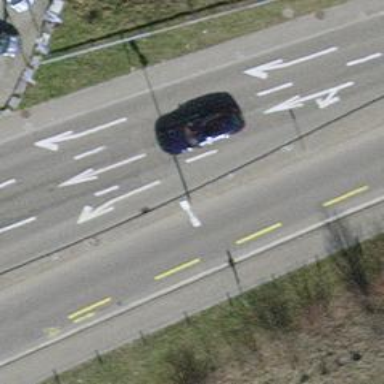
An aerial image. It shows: Asphalt road classified as primary highway.